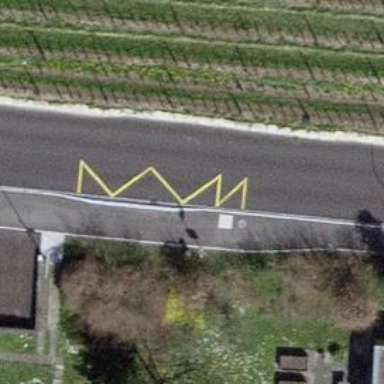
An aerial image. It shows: Bus stop with designated public transport stop position.